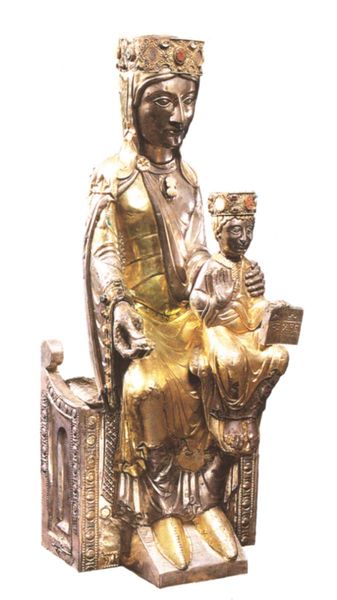
Titel: Muttergottes mit Jesuskind
Standort: Beaulieu (EU - F)
Schlagwörter: gott, kleid, schmuck, silber, gold, sessel, kind, mutter, krone, skulptur, relief, schuhe, hocker, thron, robe, metall, bronze, edel, buch, trohn, christus, jesus, königin, maria, madonna, mutter gottes, brone, trhron, juwelen, königskind